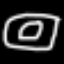
Label: donut